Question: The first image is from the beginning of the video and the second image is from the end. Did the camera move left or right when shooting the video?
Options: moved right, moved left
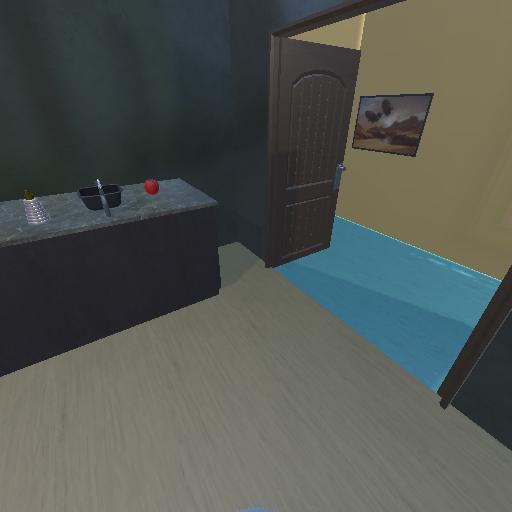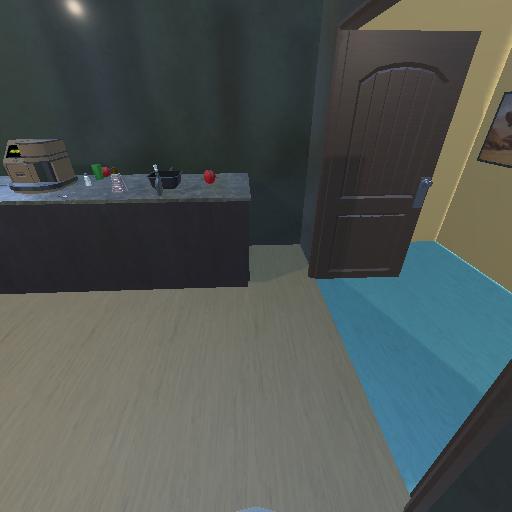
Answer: moved right